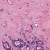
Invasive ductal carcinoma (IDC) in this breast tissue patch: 0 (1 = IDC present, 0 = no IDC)